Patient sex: F
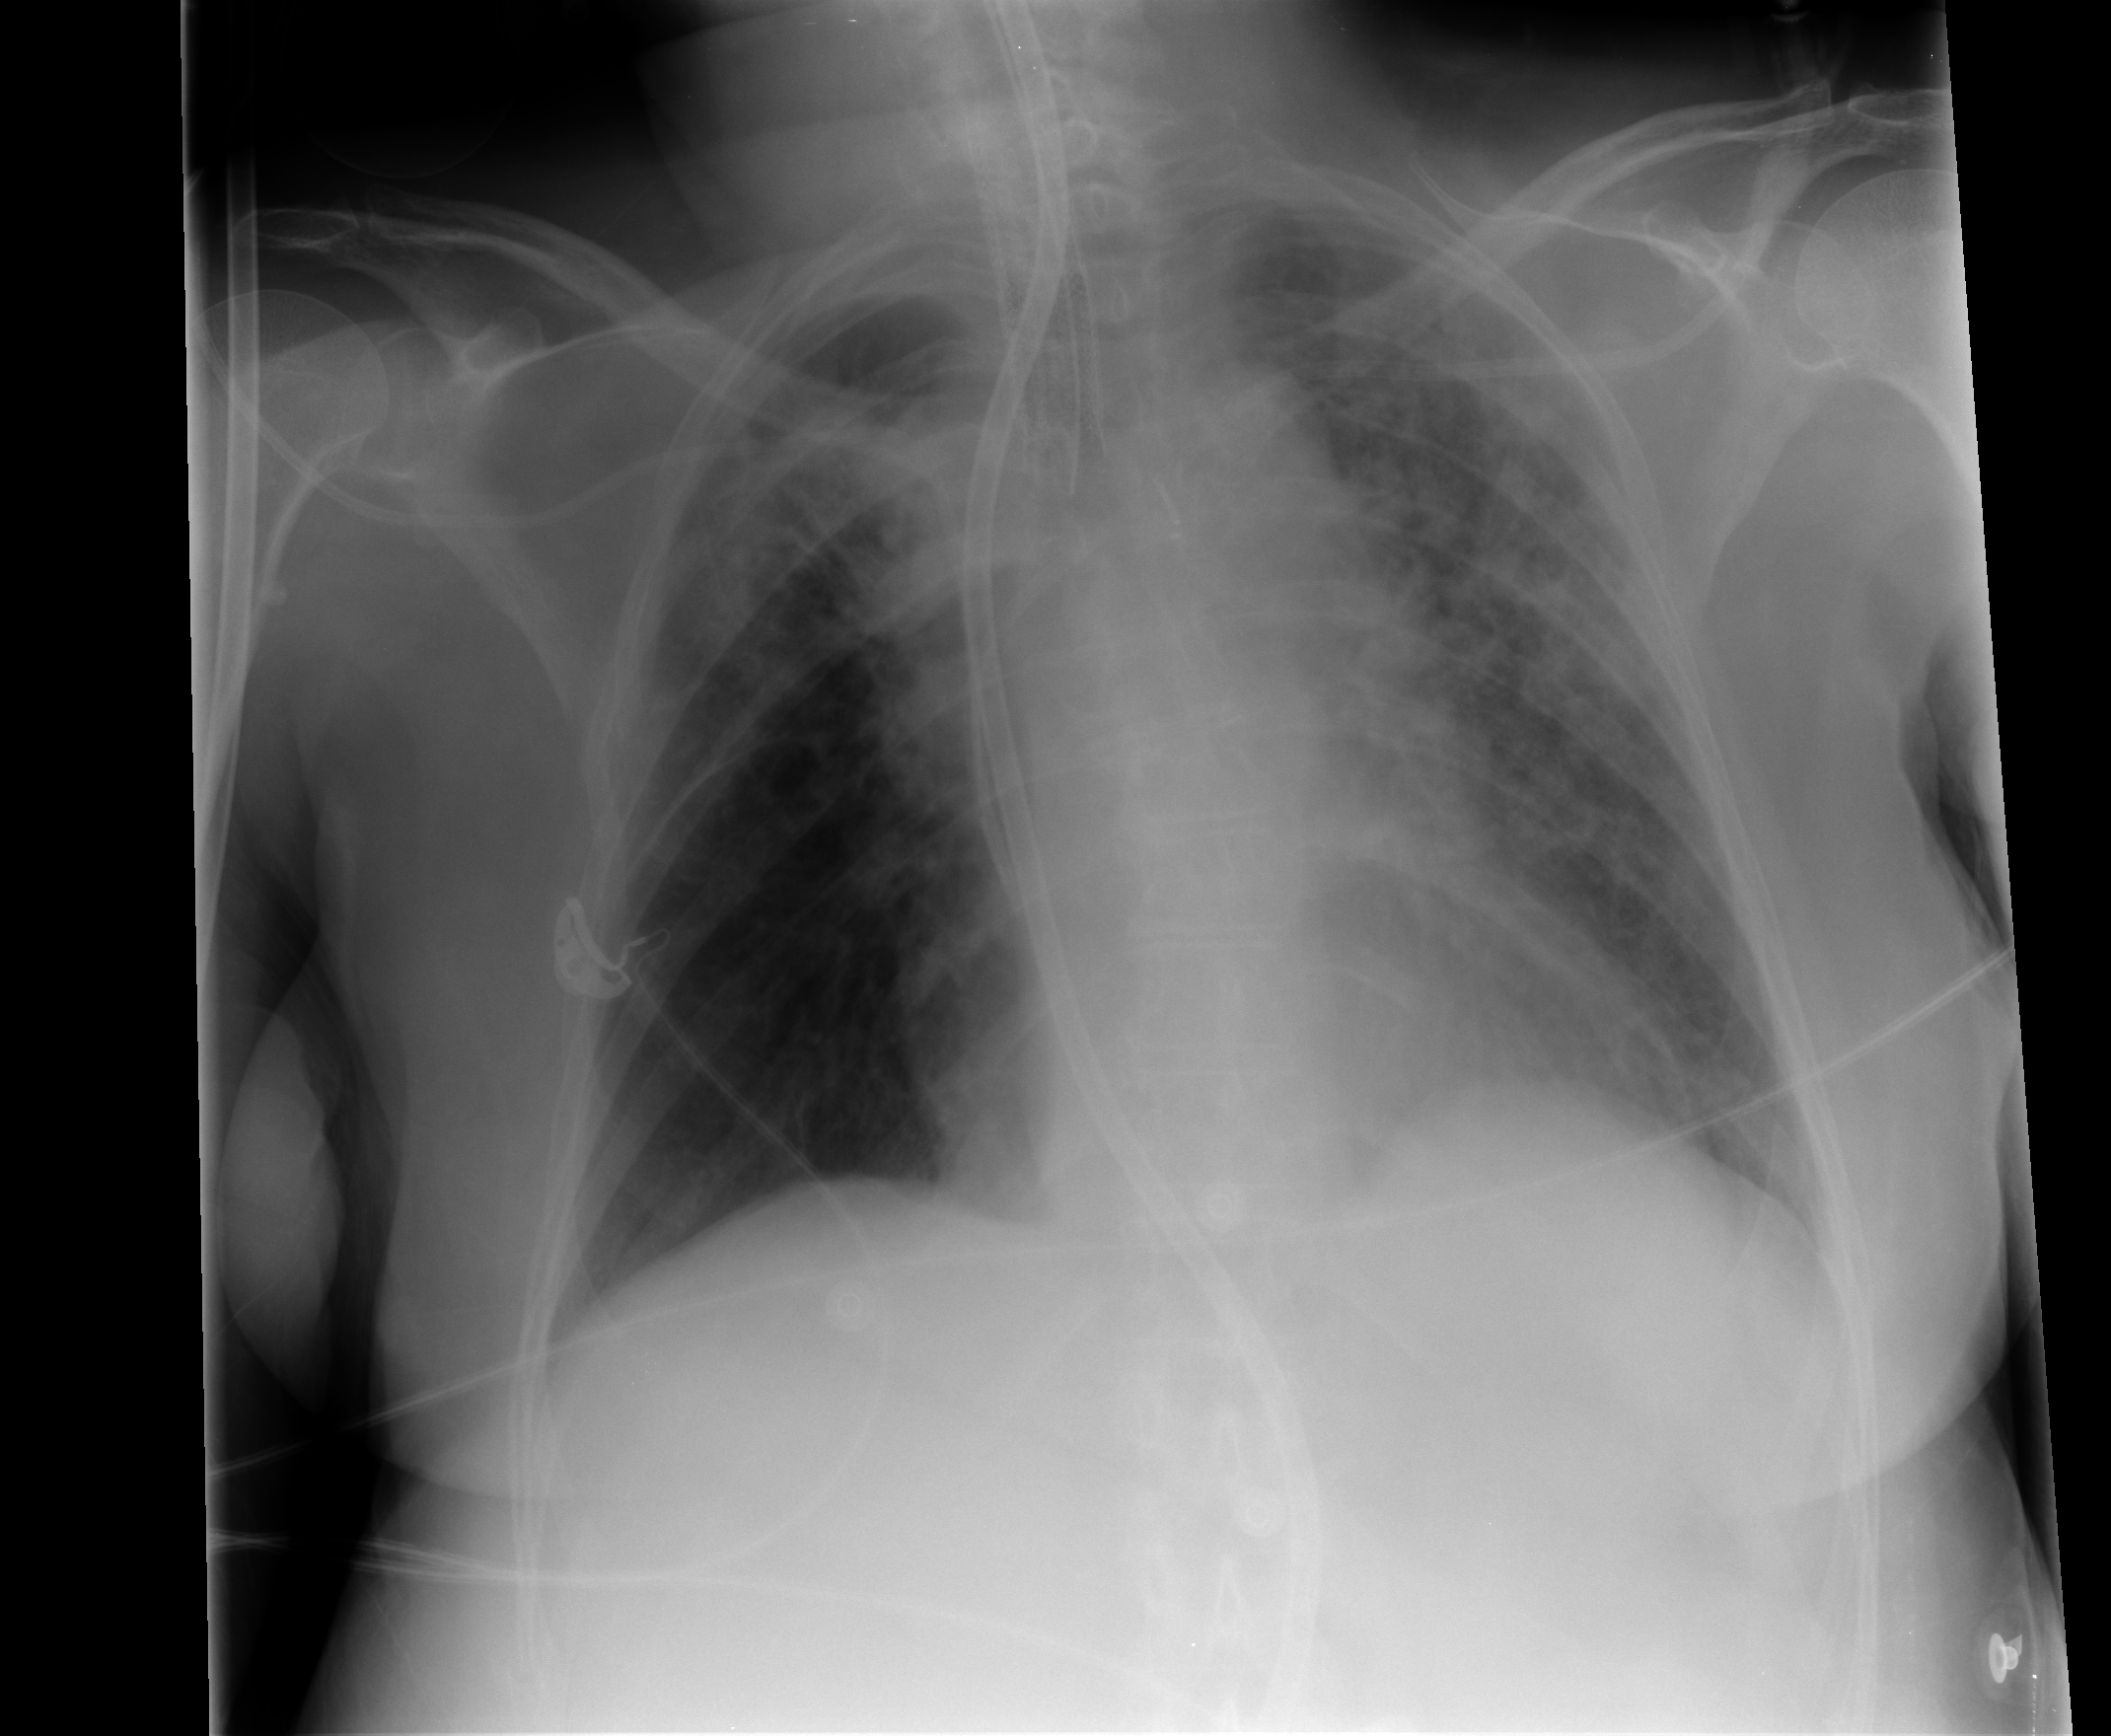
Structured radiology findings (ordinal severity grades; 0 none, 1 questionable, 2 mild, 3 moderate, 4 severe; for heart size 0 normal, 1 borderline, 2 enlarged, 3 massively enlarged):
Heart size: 2
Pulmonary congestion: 1
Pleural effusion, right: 1
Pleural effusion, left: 1
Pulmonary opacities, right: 2
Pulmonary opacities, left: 3
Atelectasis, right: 2
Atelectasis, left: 2